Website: lowes
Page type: billing-address
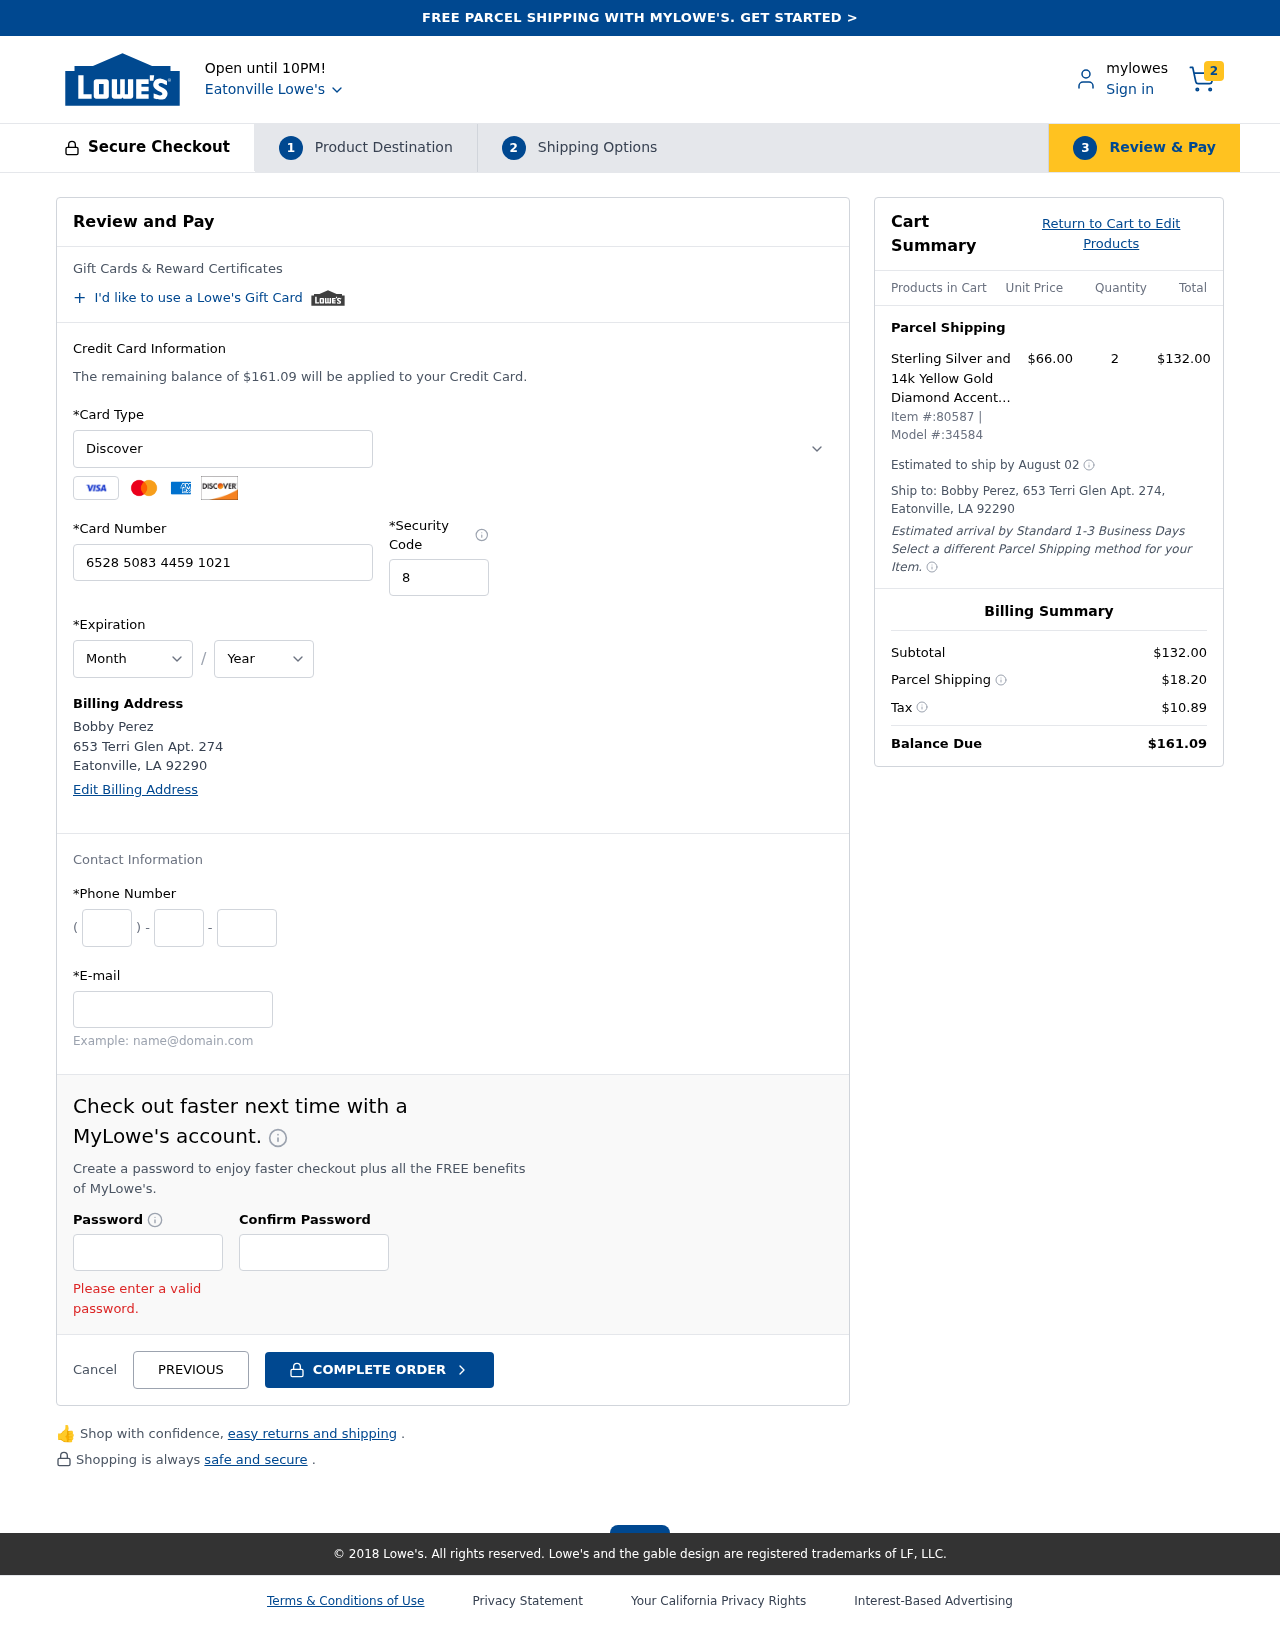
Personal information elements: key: PII_CARD_CVV
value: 851
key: PII_CARD_EXPIRY_MONTH
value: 10
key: PII_CARD_EXPIRY_YEAR
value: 28
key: PII_CARD_NUMBER
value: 6528 5083 4459 1021
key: PII_CARD_TYPE
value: Discover
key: PII_CITY
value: Eatonville
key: PII_CITY_STATE_ZIP
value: Eatonville, LA 92290
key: PII_EMAIL
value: bperez@gmail.com
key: PII_FULLNAME
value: Bobby Perez
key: PII_PHONE_AREA
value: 297
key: PII_PHONE_PREFIX
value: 310
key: PII_PHONE_SUFFIX
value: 7227
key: PII_STREET
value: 653 Terri Glen Apt. 274
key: PII_FULLNAME2
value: Bobby Perez
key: PII_STATE_ABBR
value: LA
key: PII_POSTCODE
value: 92290
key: PII_POSTCODE_FULL
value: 92290
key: PII_CITY_STATE
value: Eatonville, LA
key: PII_POSTCODE_NUMERIC
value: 92290
Product elements: key: PRODUCT1_NAME
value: Sterling Silver and 14k Yellow Gold Diamond Accent Freshwater Cultured Pearl Stud Earrings (7mm)
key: PRODUCT1_PRICE
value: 66
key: PRODUCT1_QUANTITY
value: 2
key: PRODUCT_ITEM_NUMBER
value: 80587
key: PRODUCT_MODEL_NUMBER
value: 34584
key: PRODUCT1_LINE_TOTAL
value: $132.00
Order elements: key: ORDER_NUM_ITEMS
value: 2
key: ORDER_TOTAL
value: $161.09
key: ORDER_SHIPPING_DATE
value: August 02
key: ORDER_SUBTOTAL
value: $132.00
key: ORDER_SHIPPING_COST
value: $18.20
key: ORDER_TAX
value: $10.89